Question: Okay, so my gui program depends on another third-party console program to display info on pdfs. The console program takes the filename of the pdf as an argument and displays the info. I store the displayed info in a textfile. My gui program then reads the text file and displays it in an edit window. For storing the displayed info in a text file , right now I am using the system call:
'''
infodisplayer filename.pdf >> info.txt
'''
Which stores the output into "info.txt" which my gui program then reads. Now this displays an irritating console window because it needs a command processor. I want to not display the console window. So is there some way using the WinApi , Glib , Gtk+ or the C Standard Library that stores the output of a console program in a text file so that I won't have to resort to a system call? Thanks.
Sorry I know the I didn't describe my problem well, but what I am doing is this:

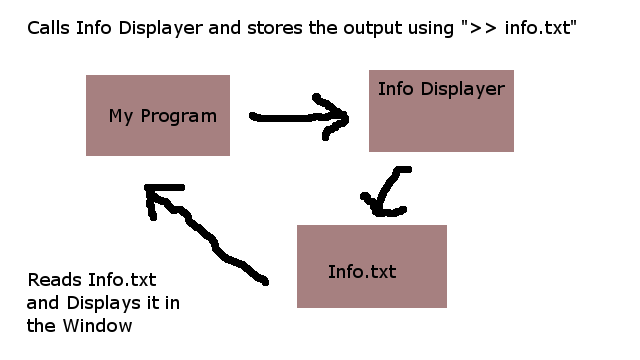
Answer: Follwing program should do the trick. BTW, this program uses Windows API.
'''
HWND hWnd = FindWindow(null, "Console Window title here");
if (hWnd != NULL)
{
ShowWindow(hWnd, 0); // 0 = SW_HIDE
}
'''
You can put this code block in a Timer event to check the existence of Console Window frequently. or even better you can use this:
'''
char MyCommand[]="cmd.exe /c infodisplayer filename.pdf >> info.txt";
int res = CreateProcess(NULL, MyCommand , NULL, NULL, FALSE, CREATE_NO_WINDOW ,
NULL, NULL, &StartInfo, &ProcInfo);
if (res)
{
WaitForSingleObject(ProcInfo.hThread, INFINITE);
}
'''